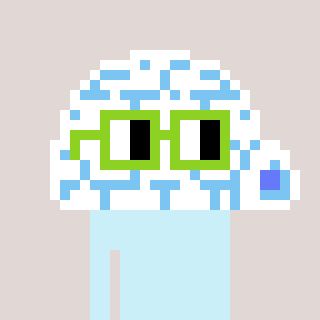
a pixel art character with square light green glasses, a igloo-shaped head and a rust-colored body on a warm background